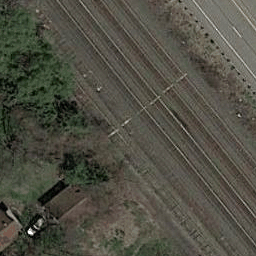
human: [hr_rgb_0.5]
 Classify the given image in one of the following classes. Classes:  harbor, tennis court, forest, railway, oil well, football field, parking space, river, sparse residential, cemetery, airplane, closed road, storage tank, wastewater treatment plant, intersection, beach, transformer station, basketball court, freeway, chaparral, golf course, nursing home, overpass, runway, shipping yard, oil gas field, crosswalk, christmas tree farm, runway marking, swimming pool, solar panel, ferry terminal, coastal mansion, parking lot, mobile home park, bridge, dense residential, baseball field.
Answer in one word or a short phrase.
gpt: railway